Question: If you go here: <URL> there are some examples of the kind of stuff I'm trying to do. I want the user to enter a route on a google maps widget, and then have the map drawl the route along roads. Then the user click on a "submit" button, and their route is sent back to the server where it will be stored in a database.

Instead of sending back just the red vertices, I want to send back all the information that makes up the purple lines. Is this possible?
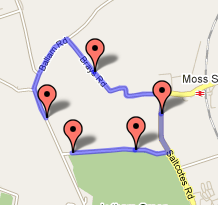
Answer: Purple lines are polylines which are stored as an array under DOM.You can send their information into your server.
In <URL> page,there is a javascript event triggers after you clicked on map as follows:
'''
var firstpoint = true;
var gmarkers = [];
var gpolys = [];
var dist = 0;
GEvent.addListener(dirn,"load", function() {
// snap to last vertex in the polyline
var n = dirn.getPolyline().getVertexCount();
var p=dirn.getPolyline().getVertex(n-1);
var marker=new GMarker(p);
map.addOverlay(marker);
// store the details
gmarkers.push(marker);
if (!firstpoint) {
map.addOverlay(dirn.getPolyline());
gpolys.push(dirn.getPolyline());
dist += dirn.getPolyline().Distance();
document.getElementById("distance").innerHTML="Path length: "+(dist/1000).toFixed(2)+" km. "+(dist/1609.344).toFixed(2)+" miles.";
}
firstpoint = false;
});
'''
These lines of code say that,after you clicked on map,the point you clicked snapped to nearest road,then if you add a second point to another point,a appears as between all those polylines.
As I said previously,those polylines are stored in array.Also know that all vertices or GMarkers are also stored in array.